Interaction volume radius: 10 \u00c5
Interaction volume height: 15 \u00c5
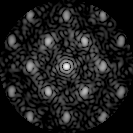
Disorder parameter: 0.3896